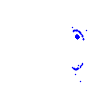
Particle: pion